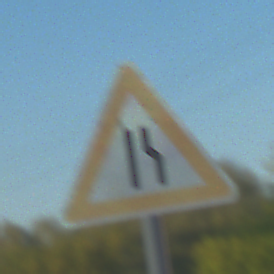
Verkehrszeichen: EinseitigVerengteFahrbahnRechts
Umgebung: Outdoor, RoadRail
Tageszeit: SunriseSunset
Wetter: Clear
Licht: Natural
Jahreszeit: NotSpecified
Kontrast: HighContrast